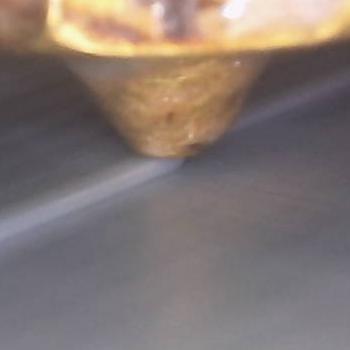
Flow rate: 105%